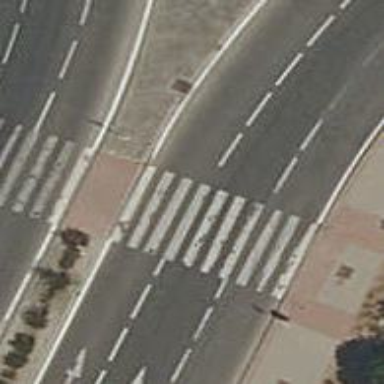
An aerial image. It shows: Marked road crossing.